Question:
Took a text field and I want the text inside of it to be center aligned. Used .contentVerticalAligmnment = .center. In other parts of the app where this alignement is used (in storyboards) it works fine. If tested on iPad then the text is center aligned, only in iPhone text is seen at the bottom. Thanks in advance.
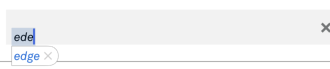
Answer: This also occurs if your textfield height is too small. If you increase the height you will see your text right itself.